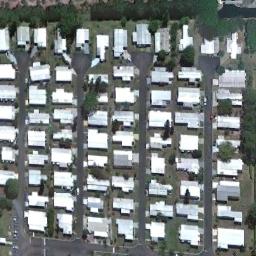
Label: mobile_home_park